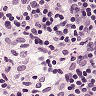
Metastatic tissue present: no